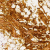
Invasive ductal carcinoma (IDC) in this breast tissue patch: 0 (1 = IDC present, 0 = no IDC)